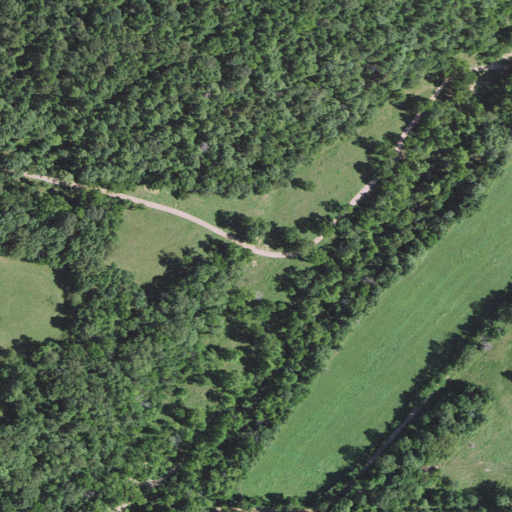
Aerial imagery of valley in Missouri named Wallace Hollow containing deciduous forest, open development, pasture, mixed forest, and medium intensity development